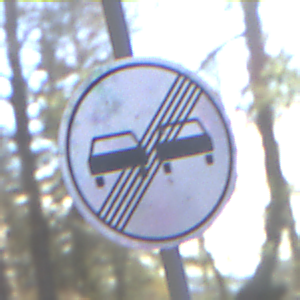
Verkehrszeichen: EndeUeberholverbot
Umgebung: Outdoor, Nature
Tageszeit: MorningAfternoon
Wetter: Clear
Licht: Natural
Jahreszeit: Winter
Kontrast: HighContrast